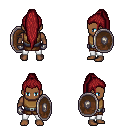
a pixel art fantasy rpg character, male body template, human, dark skin, leather chest armor, white pants, brunette extra-long topknot hairstyle, metal gloves, shield, four views (front, back, left, right), 2x2 character sprite sheet, small pixel art, hard edges, no anti-aliasing